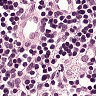
Metastatic tissue present: no